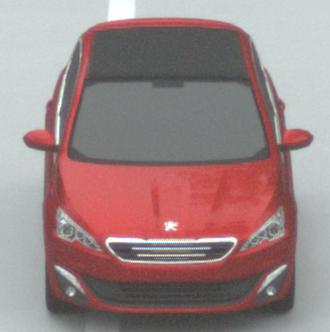
Make: Peugeot
Model: 308 VTi 82
Detailed model: 308 (II)
Model produced from: 2013/09
Model produced until: 2014/11
Doors: 5
Color: red
Road condition: dry road
Daytime: midday
Contrast: low contrast